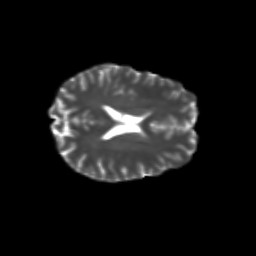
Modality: T2w
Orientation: axial
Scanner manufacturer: siemens
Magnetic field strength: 3 T
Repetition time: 9.2 s
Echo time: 0.084 s